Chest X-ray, PA view. Patient: 71 years old, sex F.
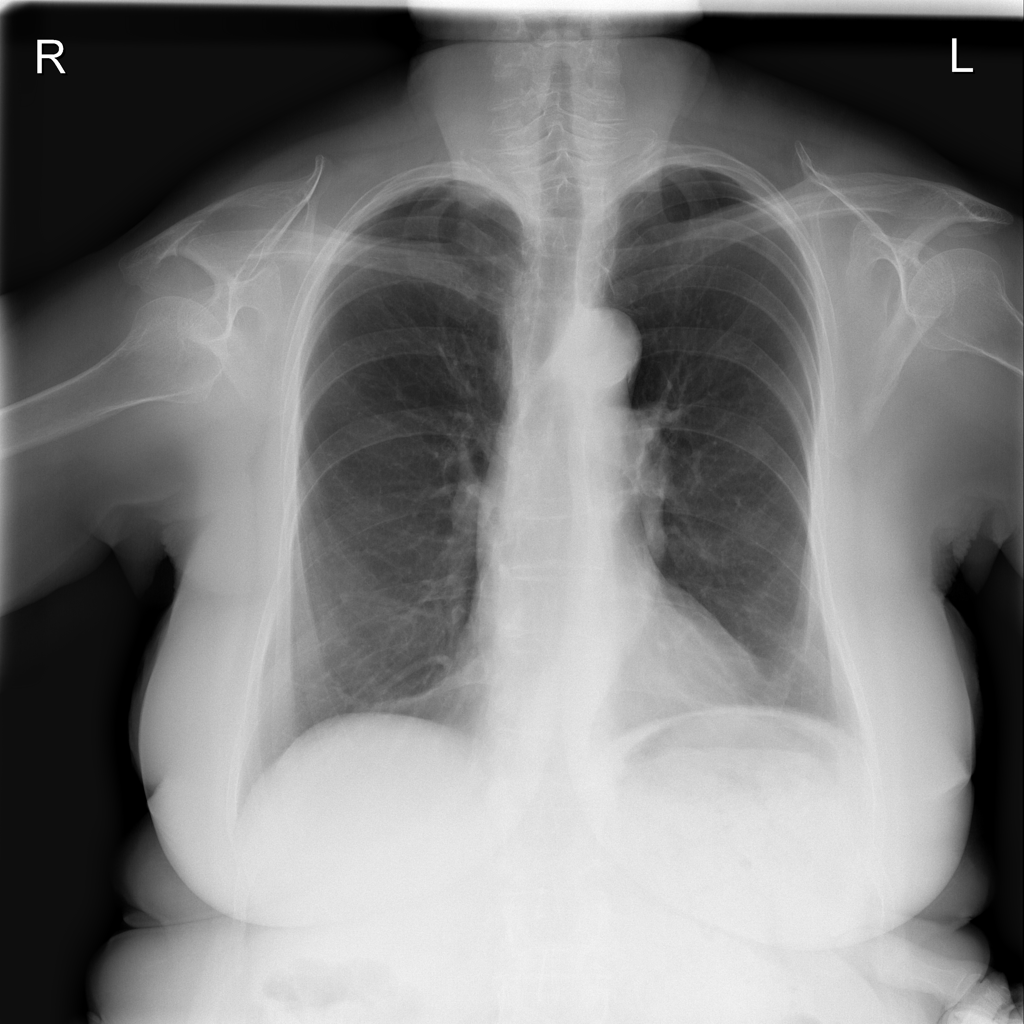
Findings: Infiltration